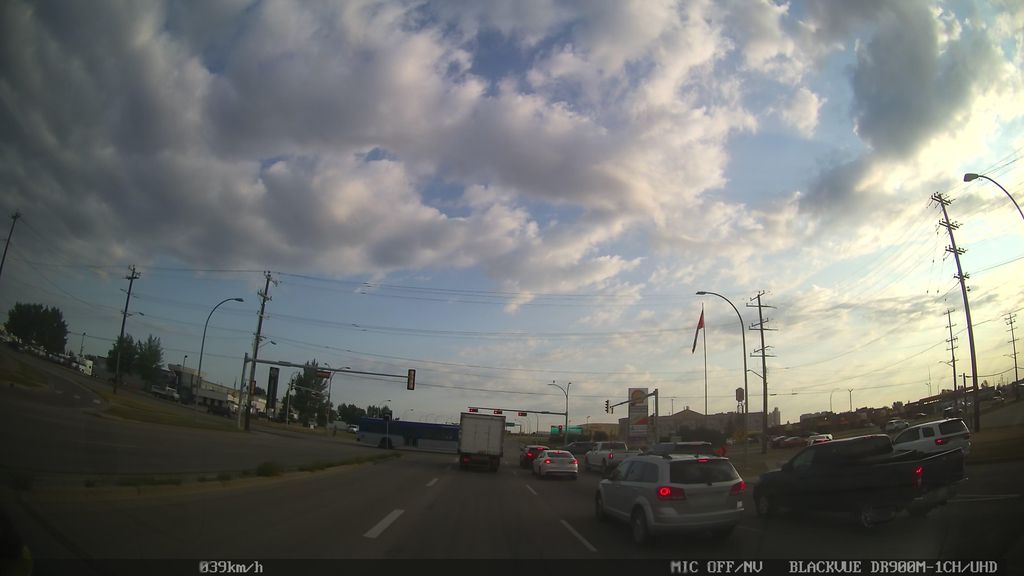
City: edmonton